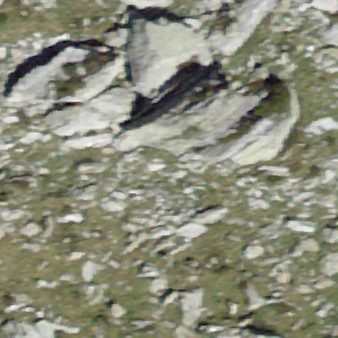
Label: bouldering_area